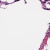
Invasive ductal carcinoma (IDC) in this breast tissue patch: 0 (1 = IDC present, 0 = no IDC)